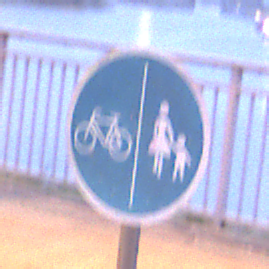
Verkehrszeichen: GetrennterRadUndGehwegRadwegLinks
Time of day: Night
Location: Outdoor (Urban)
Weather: PartlyCloudy
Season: NotSpecified
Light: Artificial